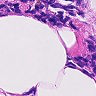
Metastatic tissue present: no